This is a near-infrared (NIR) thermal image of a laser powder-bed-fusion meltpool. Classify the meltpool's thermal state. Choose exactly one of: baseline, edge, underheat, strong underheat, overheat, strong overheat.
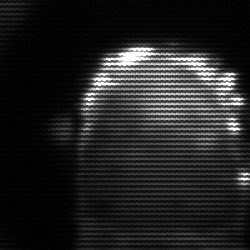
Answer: baseline